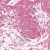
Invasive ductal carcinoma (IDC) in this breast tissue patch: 0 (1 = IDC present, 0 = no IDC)